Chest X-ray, AP view. Patient: 42 years old, sex M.
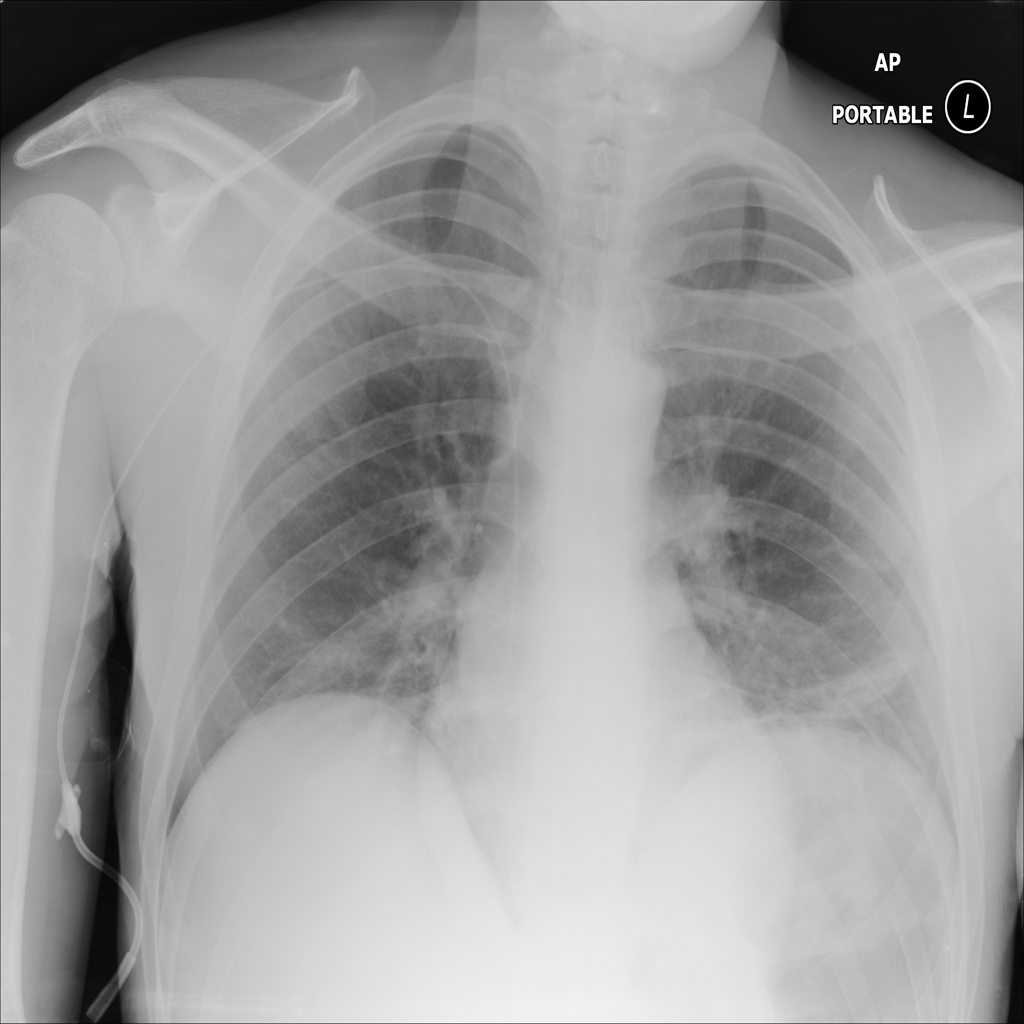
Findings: Atelectasis